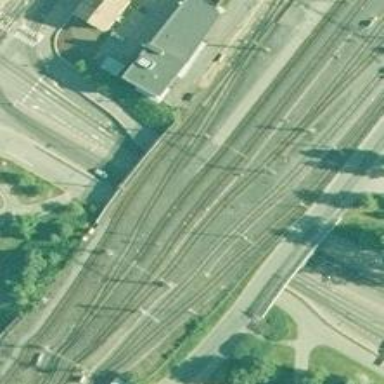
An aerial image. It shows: Railway track with electrified contact lines. This is siding track.